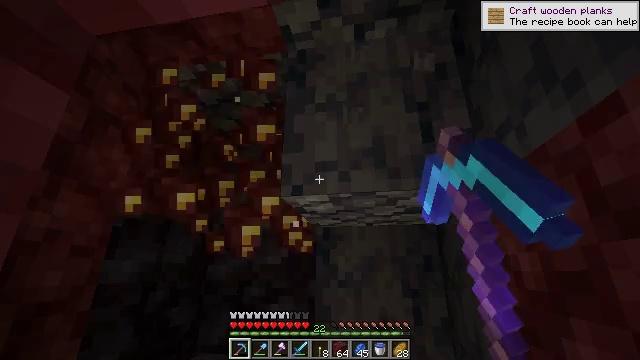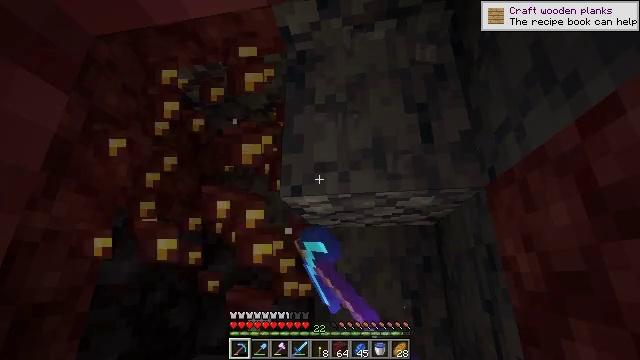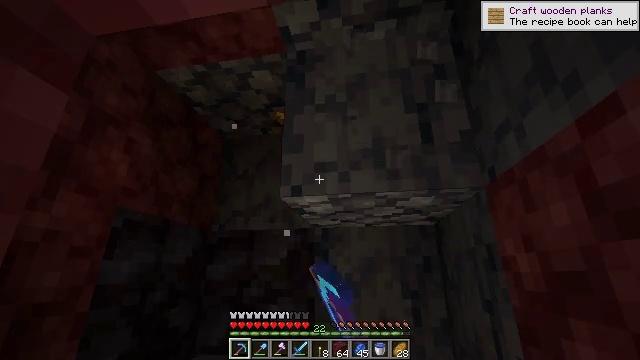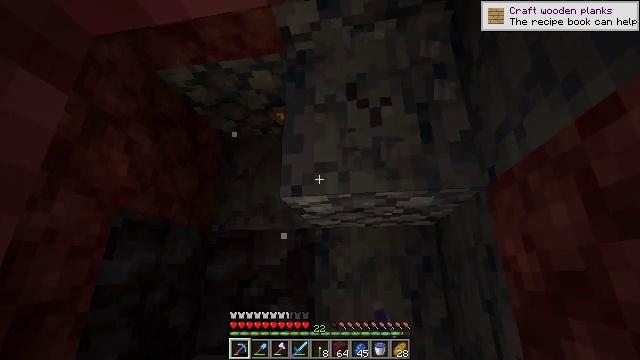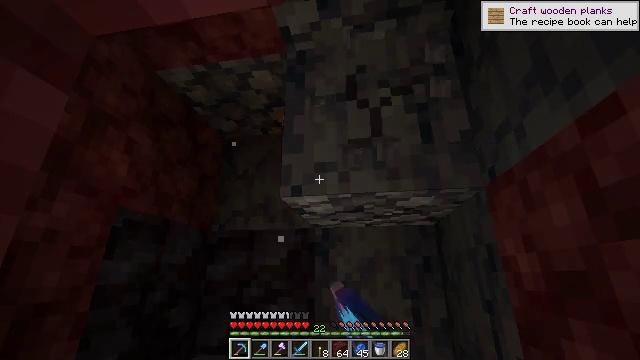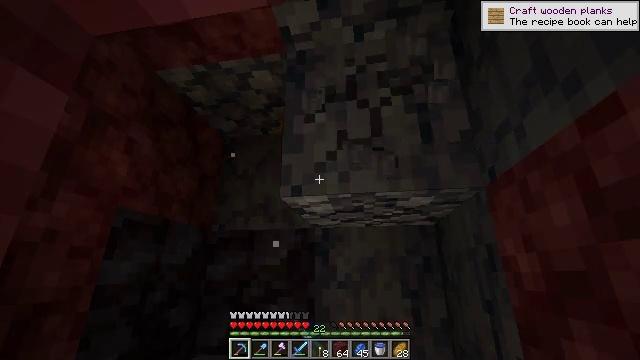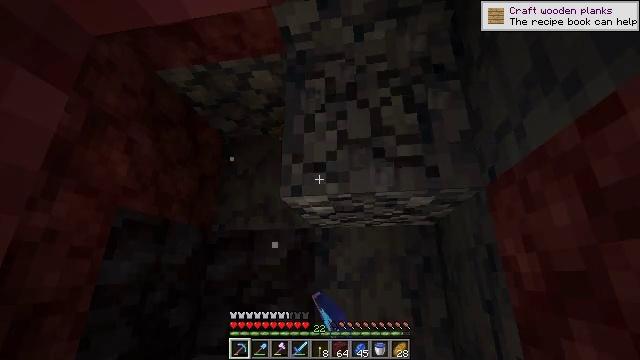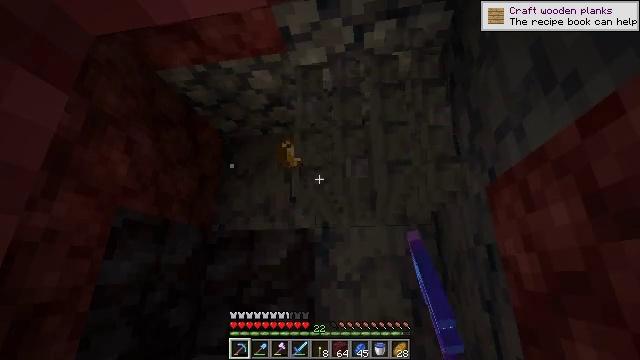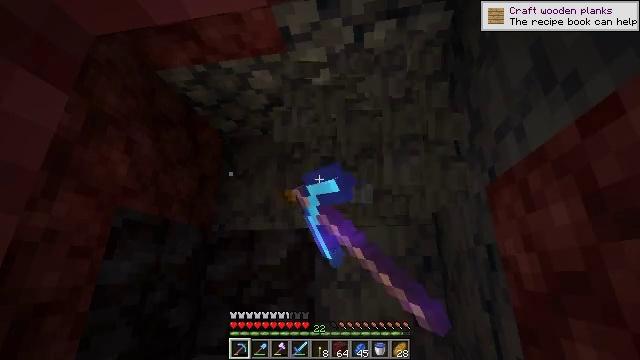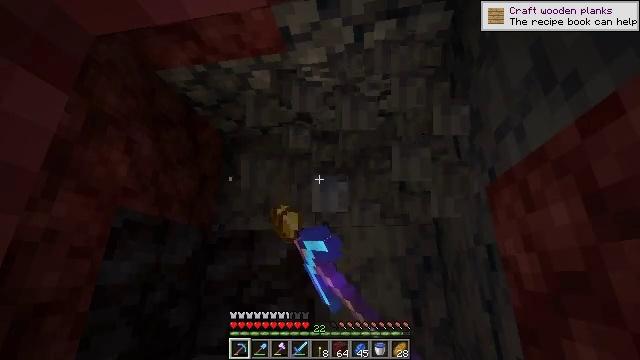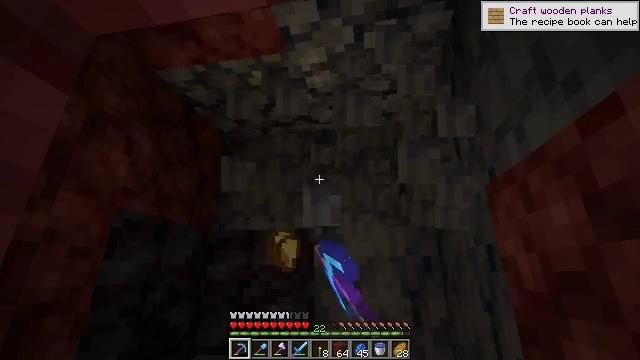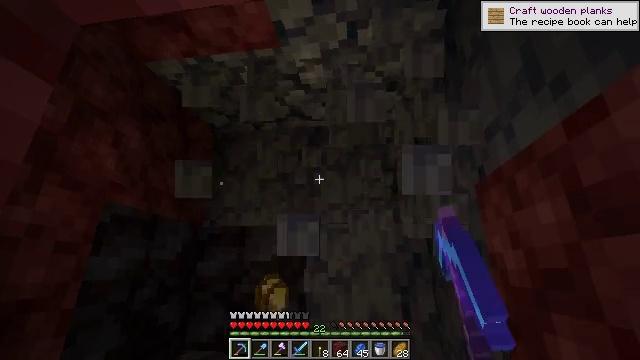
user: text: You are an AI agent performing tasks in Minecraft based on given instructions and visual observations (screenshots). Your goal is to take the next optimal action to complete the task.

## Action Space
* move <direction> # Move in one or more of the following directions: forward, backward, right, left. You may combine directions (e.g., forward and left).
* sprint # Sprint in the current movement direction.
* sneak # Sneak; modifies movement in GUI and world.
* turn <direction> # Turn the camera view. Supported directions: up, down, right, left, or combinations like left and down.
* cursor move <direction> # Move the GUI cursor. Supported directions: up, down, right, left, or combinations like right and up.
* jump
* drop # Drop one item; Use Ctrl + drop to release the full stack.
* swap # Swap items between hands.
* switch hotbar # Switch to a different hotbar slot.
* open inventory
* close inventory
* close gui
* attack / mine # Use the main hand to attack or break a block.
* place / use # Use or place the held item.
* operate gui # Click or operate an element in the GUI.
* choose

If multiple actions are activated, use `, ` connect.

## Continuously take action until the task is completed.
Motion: motion action
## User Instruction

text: Mine the basalt in the Nether.
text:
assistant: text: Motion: attack / mine
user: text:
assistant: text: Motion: attack / mine
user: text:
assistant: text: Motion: attack / mine
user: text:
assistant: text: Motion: attack / mine
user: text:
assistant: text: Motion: attack / mine
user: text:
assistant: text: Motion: attack / mine
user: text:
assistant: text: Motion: attack / mine
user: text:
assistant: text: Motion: attack / mine
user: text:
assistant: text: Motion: attack / mine
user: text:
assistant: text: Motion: attack / mine
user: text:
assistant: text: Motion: turn right, attack / mine
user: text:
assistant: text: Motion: attack / mine